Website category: book
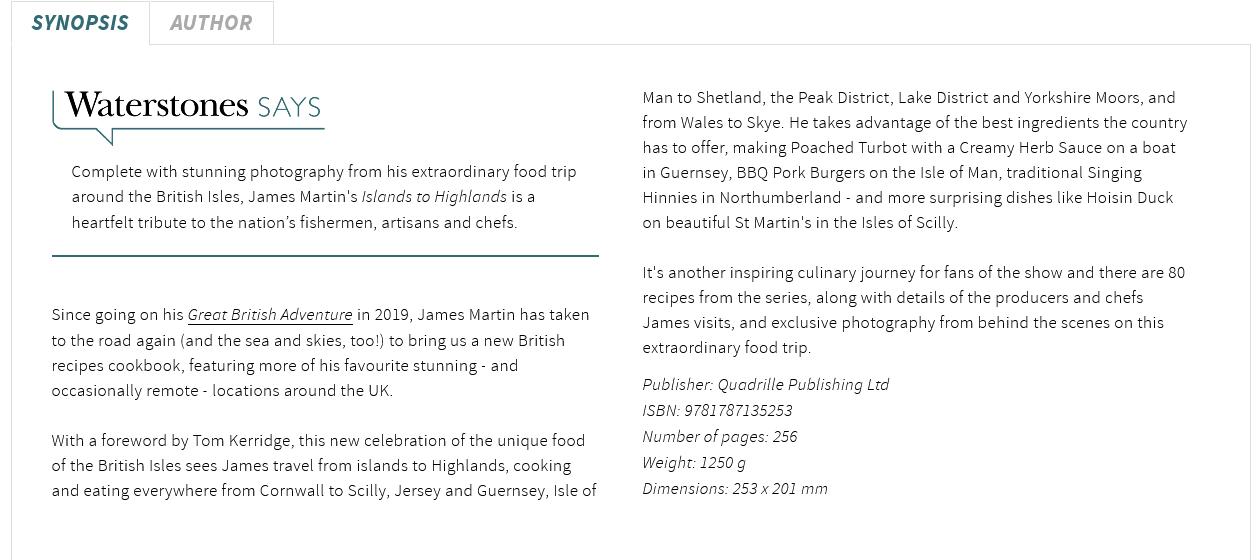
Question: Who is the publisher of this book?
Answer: Quadrille Publishing Ltd

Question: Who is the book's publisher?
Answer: Quadrille Publishing Ltd

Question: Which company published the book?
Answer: Quadrille Publishing Ltd

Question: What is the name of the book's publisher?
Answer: Quadrille Publishing Ltd

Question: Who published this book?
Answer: Quadrille Publishing Ltd

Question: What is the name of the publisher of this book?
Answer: Quadrille Publishing Ltd

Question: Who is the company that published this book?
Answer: Quadrille Publishing Ltd

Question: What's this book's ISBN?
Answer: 9781787135253

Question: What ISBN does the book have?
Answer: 9781787135253

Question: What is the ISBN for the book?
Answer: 9781787135253

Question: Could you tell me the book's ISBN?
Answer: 9781787135253

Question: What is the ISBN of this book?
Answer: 9781787135253

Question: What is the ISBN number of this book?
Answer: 9781787135253

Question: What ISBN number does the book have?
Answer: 9781787135253

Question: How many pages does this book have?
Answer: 256

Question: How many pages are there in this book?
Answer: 256

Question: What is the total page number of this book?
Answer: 256

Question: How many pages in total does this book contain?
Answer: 256

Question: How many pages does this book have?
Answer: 256

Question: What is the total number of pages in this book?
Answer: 256

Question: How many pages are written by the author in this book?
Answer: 256

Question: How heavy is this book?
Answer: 1250 g

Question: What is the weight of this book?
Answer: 1250 g

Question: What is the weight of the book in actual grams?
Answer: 1250 g

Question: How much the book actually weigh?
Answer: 1250 g

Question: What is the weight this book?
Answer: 1250 g

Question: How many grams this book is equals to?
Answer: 1250 g

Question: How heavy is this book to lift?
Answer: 1250 g

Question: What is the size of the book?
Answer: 253 x 201 mm

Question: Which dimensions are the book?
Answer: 253 x 201 mm

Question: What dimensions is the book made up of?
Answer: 253 x 201 mm

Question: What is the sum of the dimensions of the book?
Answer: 253 x 201 mm

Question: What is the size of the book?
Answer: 253 x 201 mm

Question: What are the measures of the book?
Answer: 253 x 201 mm

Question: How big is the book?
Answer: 253 x 201 mm